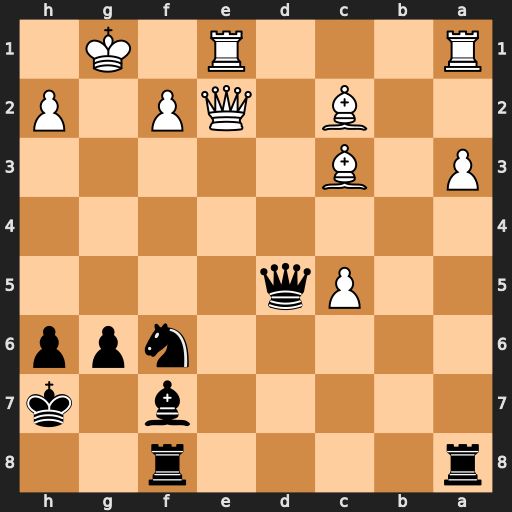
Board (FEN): r4r2/5b1k/5npp/2Pq4/8/P1B5/2B1QP1P/R3R1K1
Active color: b
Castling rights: -
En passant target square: -
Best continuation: Qg5+ Kh1 Rae8